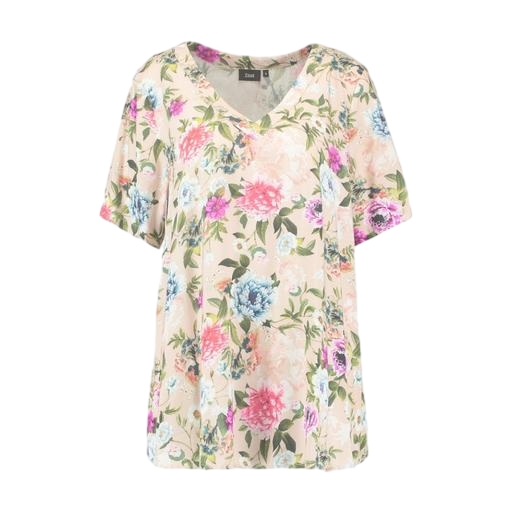
multicolor floral-print t-shirt only macy, multicolor petite floral-print short-sleeve top only macy, multicolor v-neck top only macy, white background